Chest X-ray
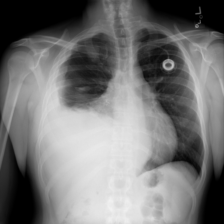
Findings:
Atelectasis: negative
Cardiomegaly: negative
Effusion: positive
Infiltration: negative
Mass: positive
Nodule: negative
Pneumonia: negative
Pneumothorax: negative
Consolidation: negative
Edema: negative
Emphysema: negative
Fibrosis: negative
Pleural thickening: negative
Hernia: negative